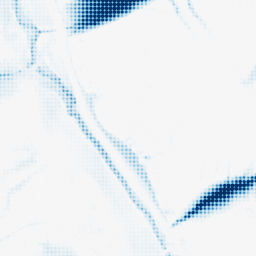
Category: morphological
Decomposition family: morphological_ellipse
Decomposition parameters: operation: closing
width: 50
height: 30
Upsampling method: sinc_blackman
Upsampling parameters: scale: 8
kernel_size: 8
Upsampling scale: 8